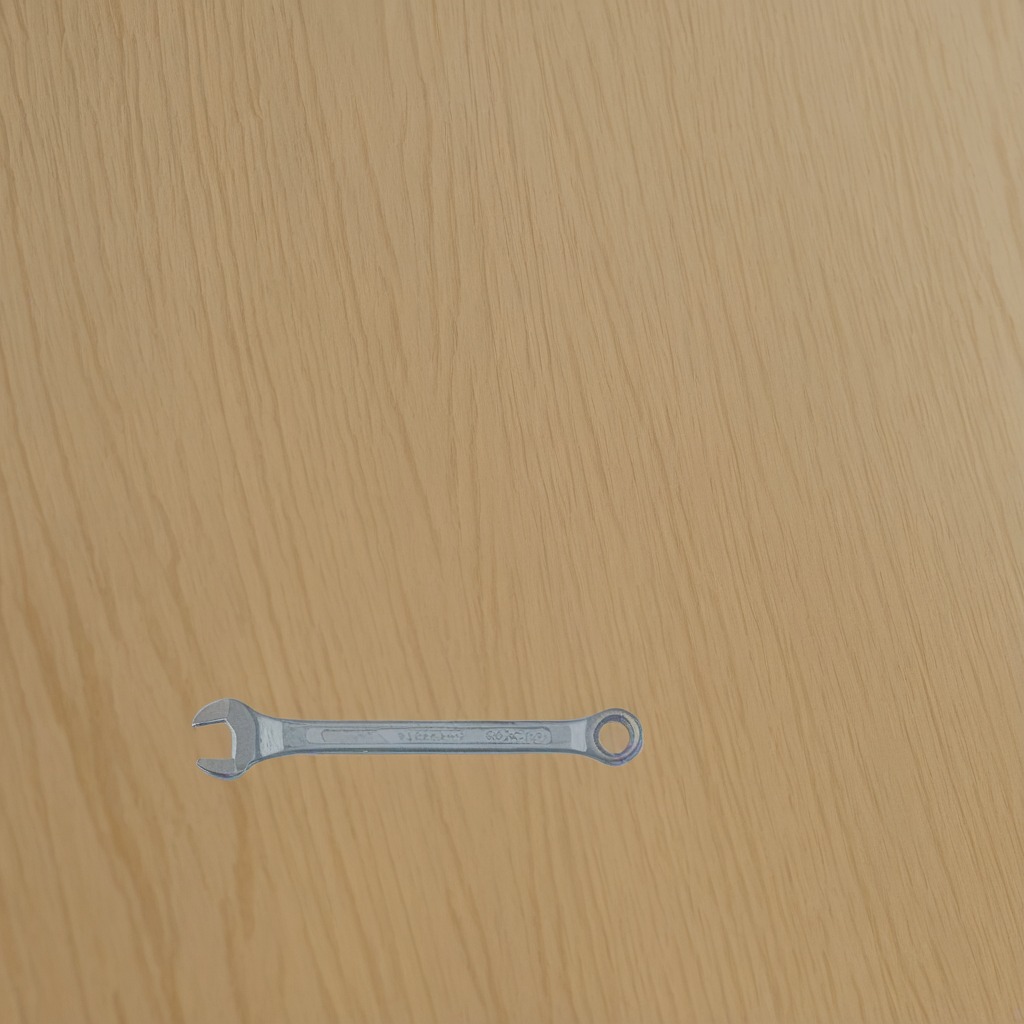
A wrench is lying on the plywood surface in a paint workshop.